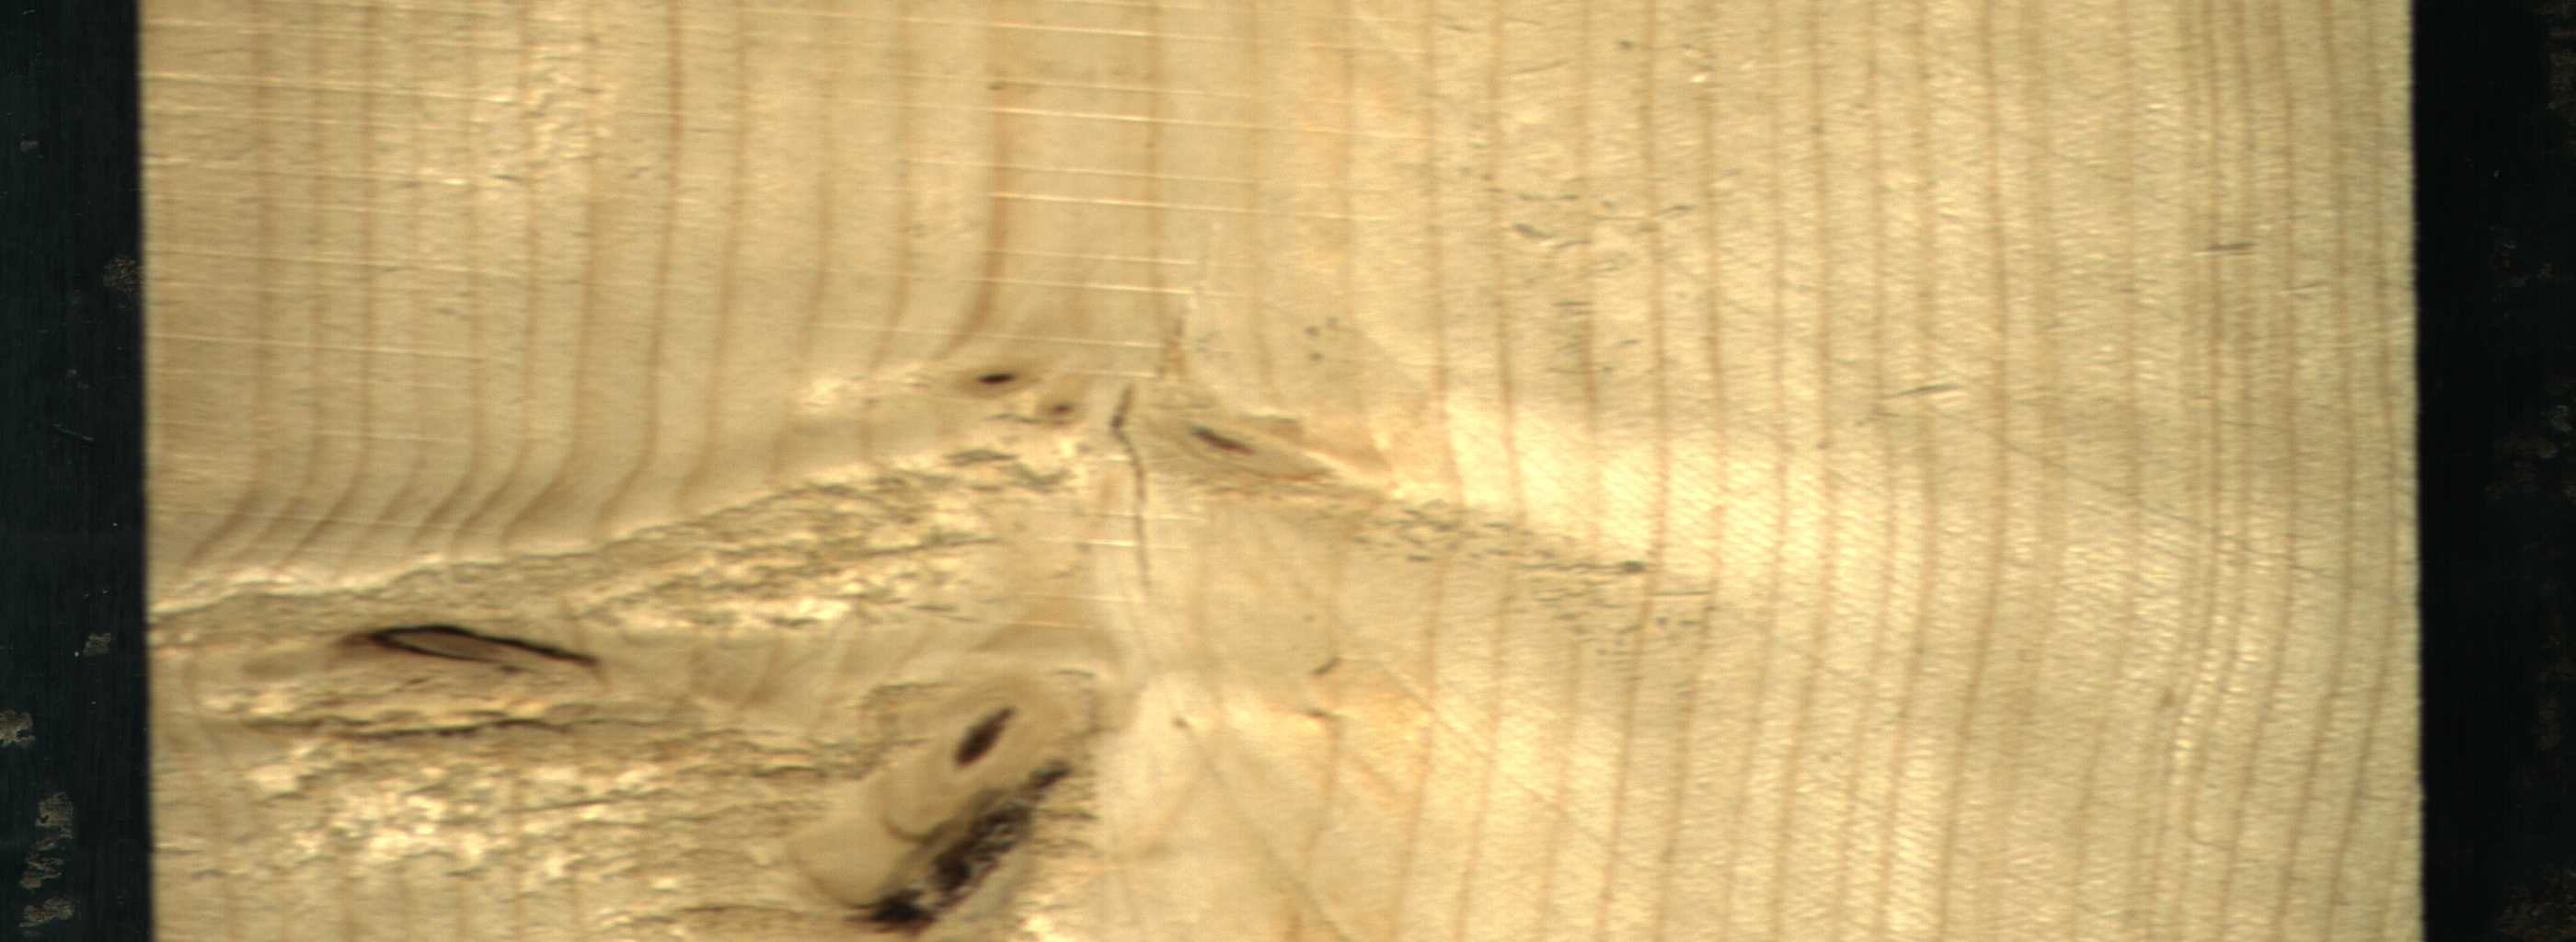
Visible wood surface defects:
resin
knot_with_crack
Dead_Knot
Dead_Knot
Live_Knot
Live_Knot
Live_Knot